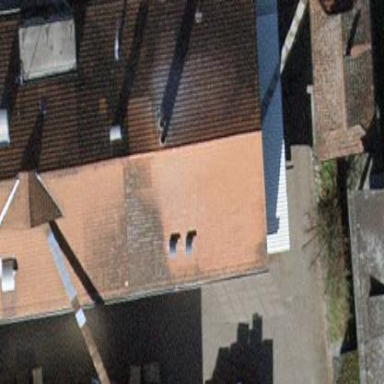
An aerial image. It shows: Industrial building with gabled roof.